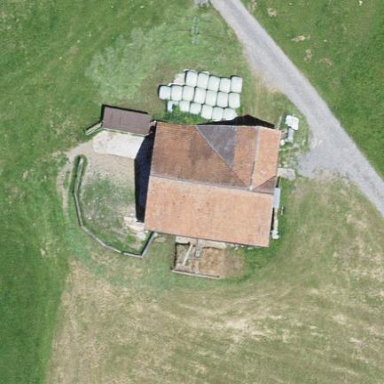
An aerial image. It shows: Barn.